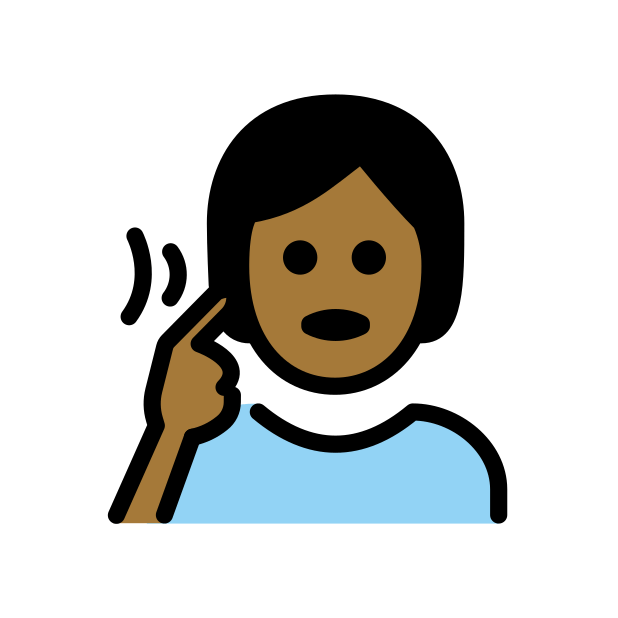
deaf person: medium-dark skin tone